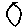
Label: circle